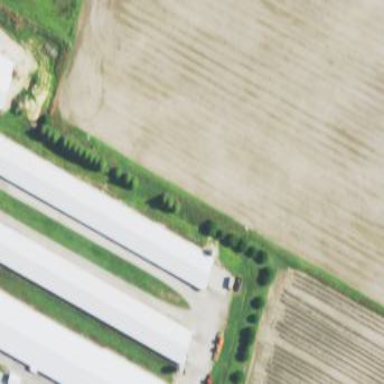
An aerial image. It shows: Farm auxiliary building.